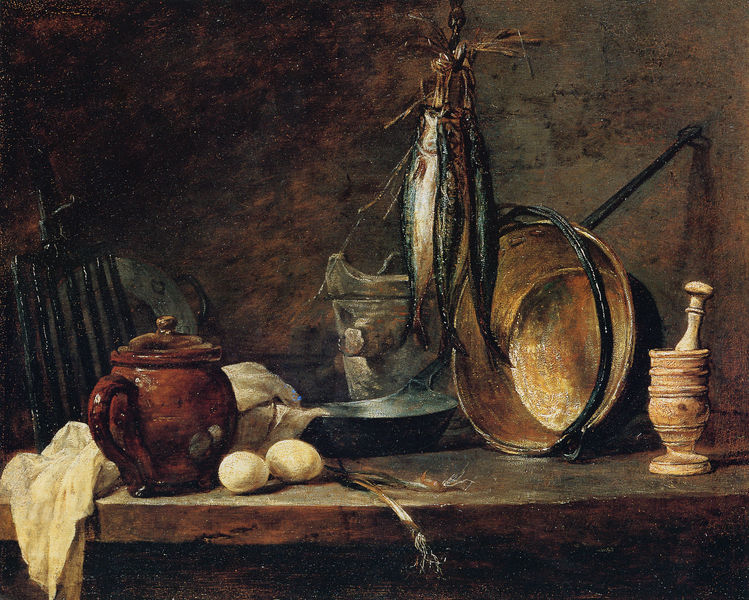
Titel: Le menu de maigre, Ein spärliches Menü
Künstler: Jean-Baptiste Siméon Chardin
Standort: Paris
Institution: Musée du Louvre
Schlagwörter: blau, dunkel, gemälde, schatten, weiß, gelb, grün, braun, frankreich, hell, hintergrund, holz, licht, stuhl, tisch, rot, tuch, wand, arm, schale, teller, holland, niederlande, spiegelung, gitter, gold, schnur, henkel, kanne, keramik, krug, stilleben, stillleben, ton, spanien, topf, zwei, bauer, stiel, tischkante, töpfe, zwiebel, griff, holztisch, eisen, deckel, gefäß, messing, zinnteller, haken, hängen, dose, geschirr, kaffeekanne, kupfer, chardin, tischplatte, bast, wanne, küche, fisch, wurzeln, pan, teekanne, chiaroscuro, bottich, eimer, gefäße, tiegel, kochtopf, mörser, tonkrug, fische, kessel, flossen, herd, steinzeug, nein, eier, pfanne, zwiebeln, fanne, rost, erdwaren, kuperkessel, lauch, natur mort, rembrandt?, stössel, dunkeö, lauchzwiebeln, porree, kupferkessel, frühlingszwiebel, heringe, schlae, fish, schürhacken, ei, szillleben, kupferpfanne, lauchzwiebel, steillleben, firsche, egg